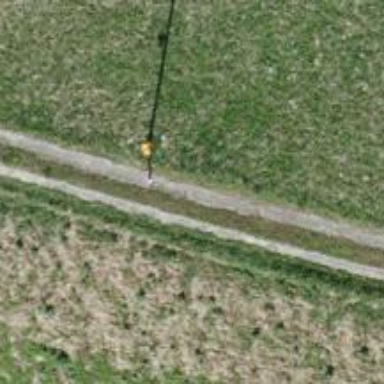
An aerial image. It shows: Pole with roofed pipeline marker.